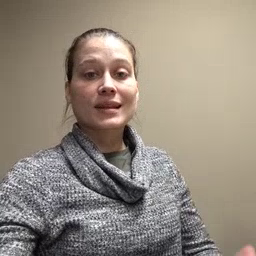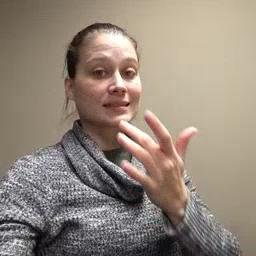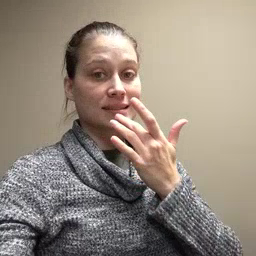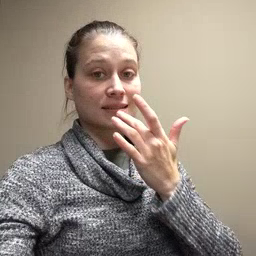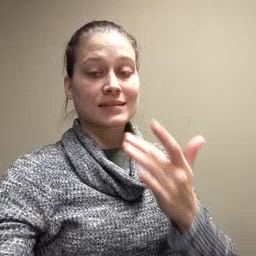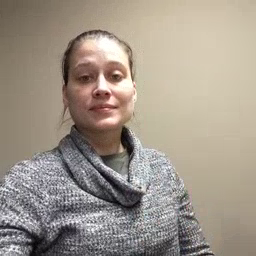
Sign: taste